Question: I currently have a WPF window with numerous textboxes/buttons. Currently when trying to use the TAB key to navigate between the objects you hear a <URL> and the focus is not changed to the next object in the TabIndex.
Here is what the window I have looks like with the TabIndex numbers displayed.

All the objects have TabStop set to True.
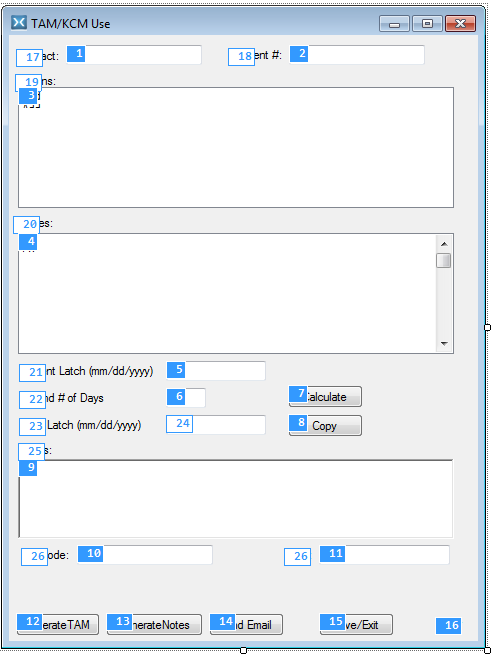
Answer: Not the prettiest solution but it works.
On Form Initialization call
'this.KeyUp += new System.Windows.Forms.KeyEventHandler(KeyEvent);'
Then utilize this function to grab the TAB key and process the focus.
'''
private void KeyEvent(object sender, KeyEventArgs e) //Keyup Event
{
if (e.KeyCode == Keys.Tab)
{
++iFocusCount;
}
else if (e.KeyCode == Keys.Tab && e.KeyCode == Keys.Shift)
{
--iFocusCount;
}
switch (iFocusCount)
{
case 0:
contactBox.Focus();
break;
case 1:
incidentBox.Focus();
break;
case 2:
actionsListBox.Focus();
break;
case 3:
profilesListBox.Focus();
break;
case 4:
currentLatchBox.Focus();
break;
case 5:
daysBox.Focus();
break;
case 6:
calculateDateButton.Focus();
break;
case 7:
copyButton.Focus();
break;
case 8:
notesTextBox.Focus();
break;
case 9:
keycodeBox.Focus();
break;
case 10:
xnaBox.Focus();
break;
case 11:
generateTamButton.Focus();
break;
case 12:
generateNotesButton.Focus();
break;
case 13:
sendEmailButton.Focus();
break;
case 14:
saveButton.Focus();
break;
case 15:
clearLabel.Focus();
break;
case 16:
iFocusCount = 0;
contactBox.Focus();
break;
}
}
'''
This still produces the "DING" but the focus changes which is what I wanted in the first place.